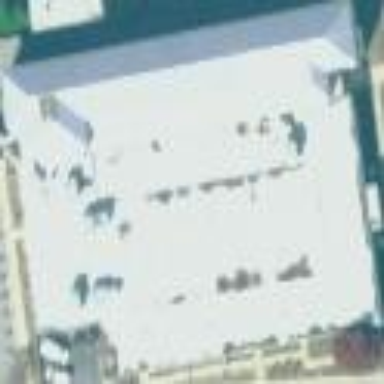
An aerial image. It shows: Building that serves as library.